Question: I need to draw a custom arc in an iOS application. The picture demonstrate how I want to draw the arc, using small rectangles. I have tried to use CGContextAddArc which draws a line, but I cant understand how to use objects(rectangle) and not just a straight line. Is this even possible or should I choose another approach?
Here is the arc i want to draw:

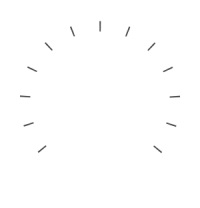
Answer: I draw this kind of thing using UIBenizerCurve from QuartzCore framework. I do something demo code as following,
in class .h file
'''
struct angleRanges{
float startRange;
float endRange;
}angle_Range;
'''
Provide your ranges of angle.
And in .m file
'''
#import <tgmath.h>
#import <QuartzCore/QuartzCore.h>
#define RADIUS 125.0f
#define METER_END_LIMIT 100.f
#define CIRCLE_STROKE_PATH_WIDTH 30.f
#define ANGAL -90.f
NSInteger numberOfParts = METER_END_LIMIT/5;
float angleRange = 0;
for(int loopIndex = 0; loopIndex <= numberOfParts; loopIndex++){
angle_Range.startRange = 0;
angle_Range.endRange = 360 - (180.f * angleRange)/METER_END_LIMIT;
double actualLineAngle = angle_Range.endRange - angle_Range.startRange;
float startAngle = actualLineAngle - 0.5;
float endAngle = actualLineAngle + 0.5;
startAngle = DEGREES_TO_RADIANS(startAngle);
endAngle = DEGREES_TO_RADIANS(endAngle);
UIBezierPath *aPath = [UIBezierPath bezierPathWithArcCenter:CGPointMake(self.center.x, self.center.y + RADIUS/2)
radius:(RADIUS+CIRCLE_STROKE_PATH_WIDTH/3)
startAngle:startAngle
endAngle:endAngle
clockwise:YES];
CAShapeLayer *shapeLayer = [[CAShapeLayer alloc] init];
[shapeLayer setFrame: self.frame];
[shapeLayer setPath: [aPath CGPath]];
shapeLayer.lineWidth = 5;
[shapeLayer setStrokeColor:[[UIColor grayColor] CGColor]];
[shapeLayer setFillColor:[[UIColor clearColor] CGColor]];
[shapeLayer setMasksToBounds:YES];
[self.layer addSublayer:shapeLayer];
[aPath closePath];
angleRange = angleRange + 5.0f;
}
'''